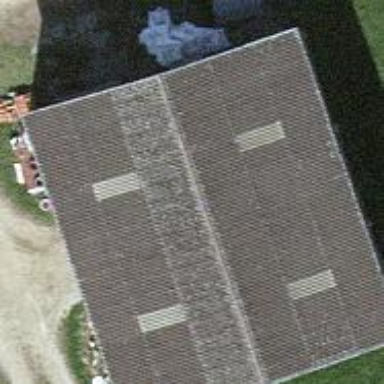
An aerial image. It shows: Stable.